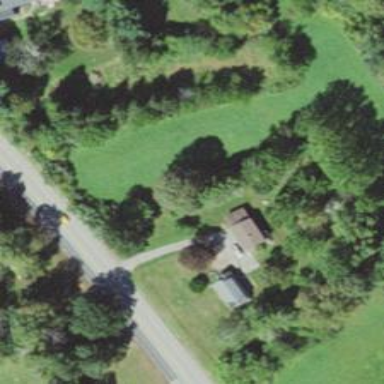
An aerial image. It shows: Residential driveway used as service road.